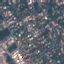
Land use / land cover: Residential